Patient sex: M
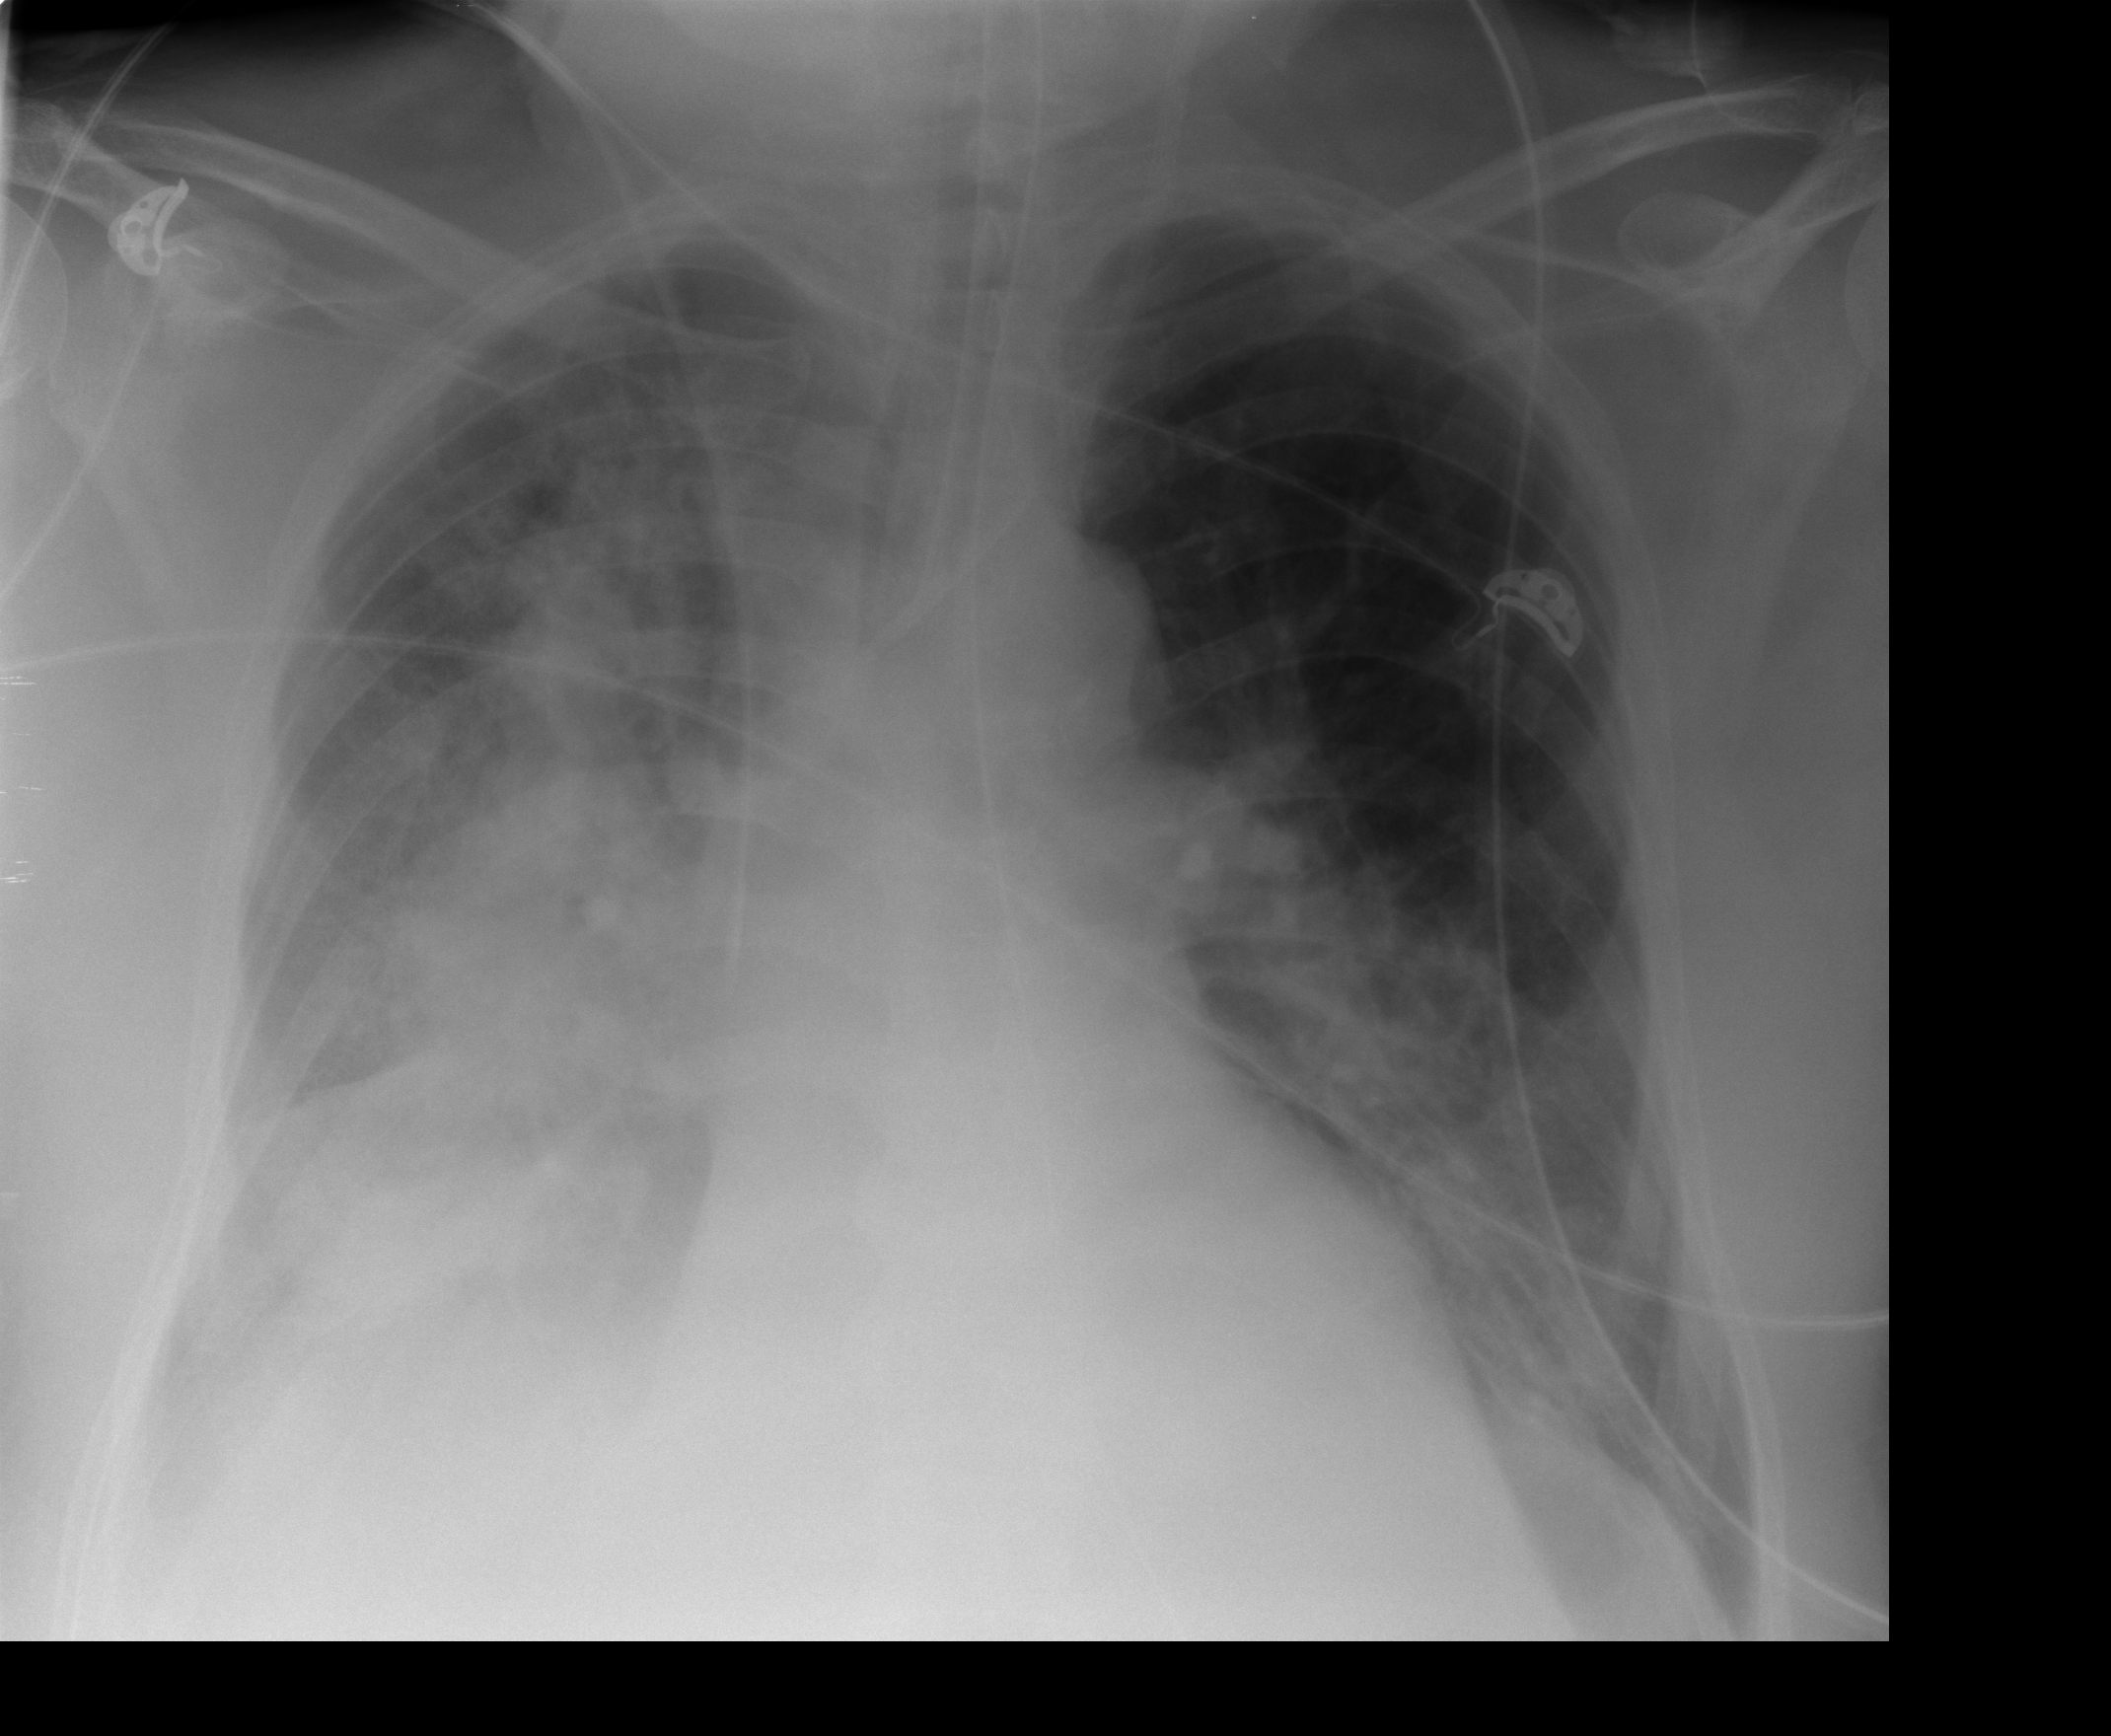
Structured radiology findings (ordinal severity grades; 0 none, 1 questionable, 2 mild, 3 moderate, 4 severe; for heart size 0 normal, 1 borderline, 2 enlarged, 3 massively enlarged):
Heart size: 1
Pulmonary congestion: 1
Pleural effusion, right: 3
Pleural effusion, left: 2
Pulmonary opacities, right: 3
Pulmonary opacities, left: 2
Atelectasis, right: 4
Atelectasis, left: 2